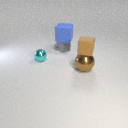
small gray rubber cube behind small cyan metal sphere